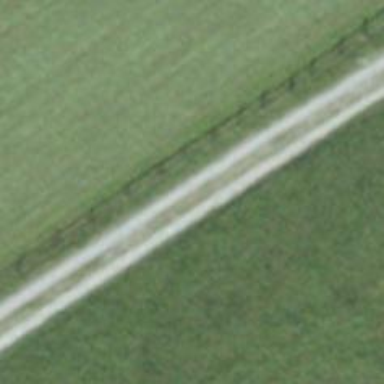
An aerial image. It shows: Track with fine gravel surface. The track type is grade3.